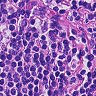
Metastatic tissue present: no